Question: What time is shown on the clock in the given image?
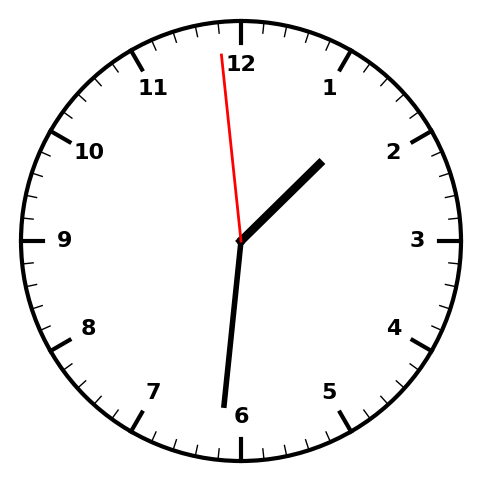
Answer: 01:30:59